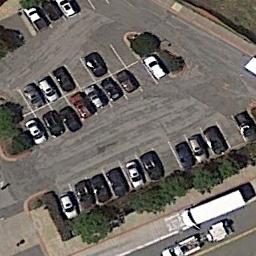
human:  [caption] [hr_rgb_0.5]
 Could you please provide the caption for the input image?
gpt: The parking lot has some cars arranged neatly in lines .

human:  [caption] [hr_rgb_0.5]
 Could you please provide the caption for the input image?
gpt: There are several trees beside the parking lot .

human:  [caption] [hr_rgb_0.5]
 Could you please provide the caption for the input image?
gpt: There are many different colored cars in the parking lot .

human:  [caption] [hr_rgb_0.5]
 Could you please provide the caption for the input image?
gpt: The parking lot is next to some trees .

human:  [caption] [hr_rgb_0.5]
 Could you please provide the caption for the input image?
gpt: There are some green bushes beside the parking lot .